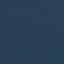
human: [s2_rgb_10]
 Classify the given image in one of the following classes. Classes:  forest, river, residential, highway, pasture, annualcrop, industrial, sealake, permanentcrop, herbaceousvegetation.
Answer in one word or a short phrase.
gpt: SeaLake